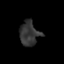
Tissue: prostate
Cell type: Epithelial cells
Senescence score: 0.3486
Nuclear area (px): 451
Mean DAPI intensity: 52.816